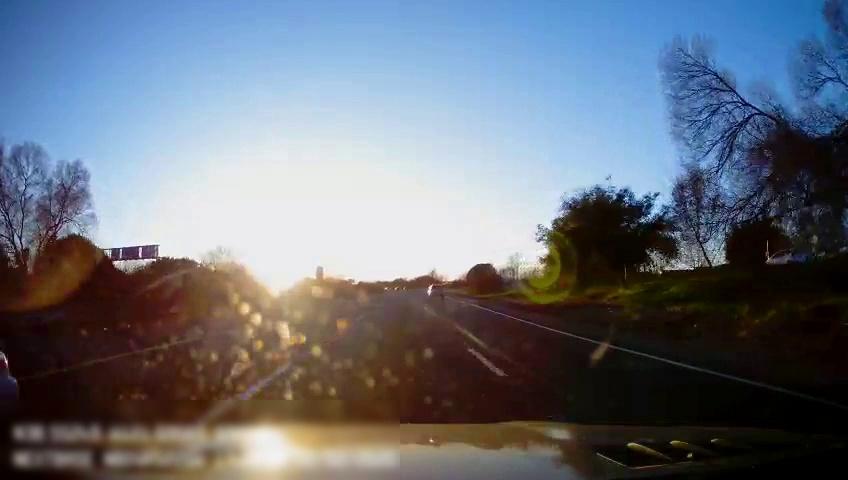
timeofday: Day
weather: Sunny
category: Drivable Space
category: Vehicles | SUV
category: Vehicles | SUV
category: Lanes | Alternate Lane
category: Lanes | Current Lane
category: Lanes | Current Lane
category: Lanes | Alternate Lane